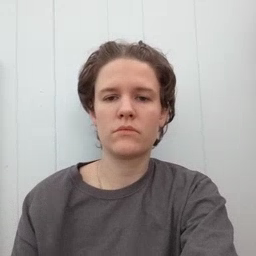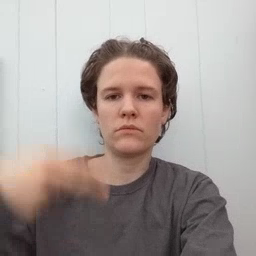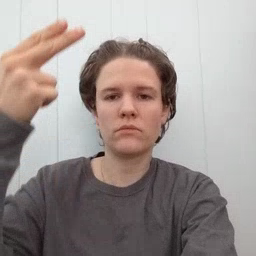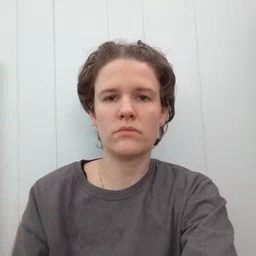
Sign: high